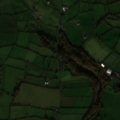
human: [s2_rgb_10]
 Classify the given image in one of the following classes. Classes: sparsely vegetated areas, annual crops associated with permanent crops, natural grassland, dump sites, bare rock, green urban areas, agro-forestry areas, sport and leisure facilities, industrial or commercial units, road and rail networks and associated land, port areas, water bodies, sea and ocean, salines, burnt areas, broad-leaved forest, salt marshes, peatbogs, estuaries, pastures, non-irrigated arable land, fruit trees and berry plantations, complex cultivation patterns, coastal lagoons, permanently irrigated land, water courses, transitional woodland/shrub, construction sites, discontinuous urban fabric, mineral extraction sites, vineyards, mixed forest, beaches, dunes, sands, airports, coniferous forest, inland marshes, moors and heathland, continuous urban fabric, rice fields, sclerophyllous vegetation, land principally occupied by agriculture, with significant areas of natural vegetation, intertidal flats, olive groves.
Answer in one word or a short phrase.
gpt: discontinuous urban fabric, pastures